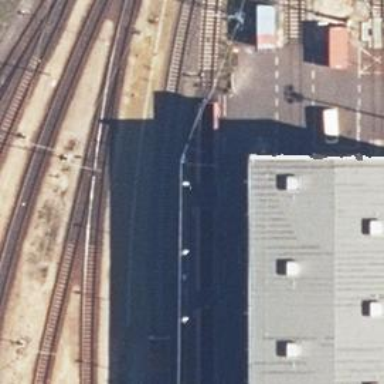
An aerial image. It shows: Railway yard used for servicing trains.